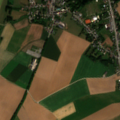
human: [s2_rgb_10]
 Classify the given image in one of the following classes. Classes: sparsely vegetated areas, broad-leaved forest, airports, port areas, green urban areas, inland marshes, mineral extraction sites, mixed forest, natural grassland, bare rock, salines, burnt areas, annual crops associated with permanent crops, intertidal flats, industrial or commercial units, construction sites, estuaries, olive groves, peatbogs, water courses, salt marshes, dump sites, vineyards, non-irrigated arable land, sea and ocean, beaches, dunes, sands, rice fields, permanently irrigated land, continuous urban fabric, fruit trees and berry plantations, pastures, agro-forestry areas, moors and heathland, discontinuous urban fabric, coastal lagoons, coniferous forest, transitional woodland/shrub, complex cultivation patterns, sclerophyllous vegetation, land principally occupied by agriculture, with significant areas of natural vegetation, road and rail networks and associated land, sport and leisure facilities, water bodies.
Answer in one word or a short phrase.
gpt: discontinuous urban fabric, non-irrigated arable land, pastures